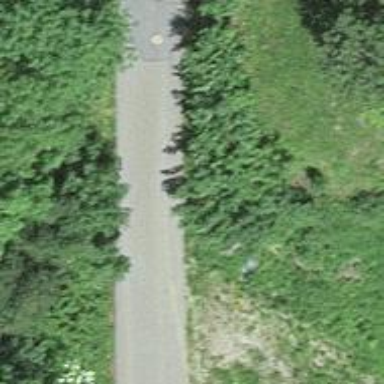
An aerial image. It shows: Compacted alley used as service road.